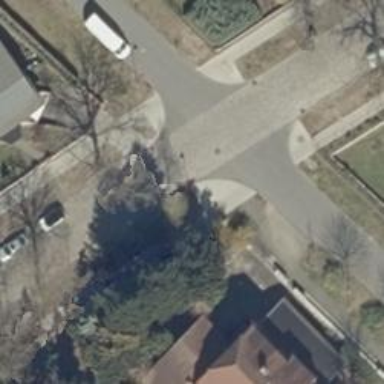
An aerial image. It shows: Unmarked road crossing.